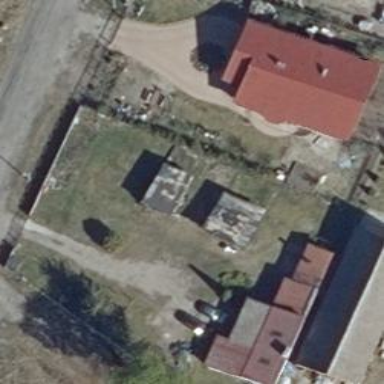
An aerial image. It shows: Service building.